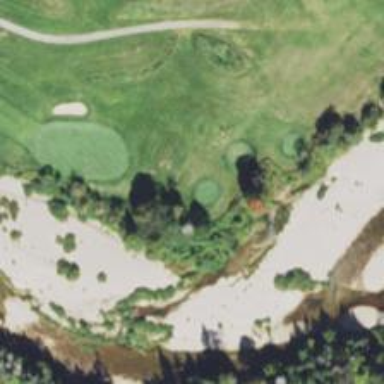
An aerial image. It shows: Grass area designated as golf tee.